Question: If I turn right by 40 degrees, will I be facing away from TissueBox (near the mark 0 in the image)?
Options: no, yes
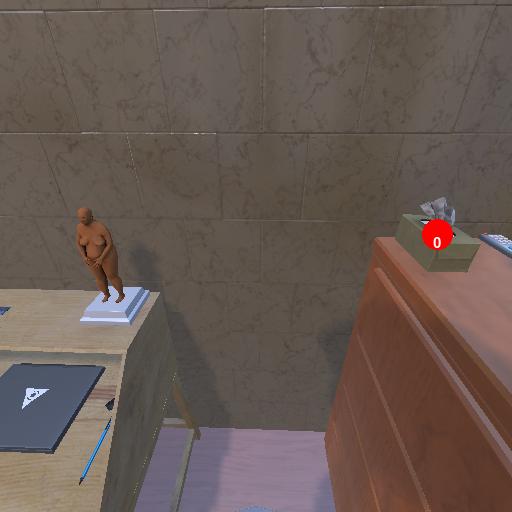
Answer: no